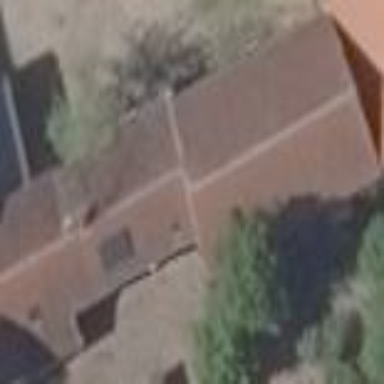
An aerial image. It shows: Simple house.